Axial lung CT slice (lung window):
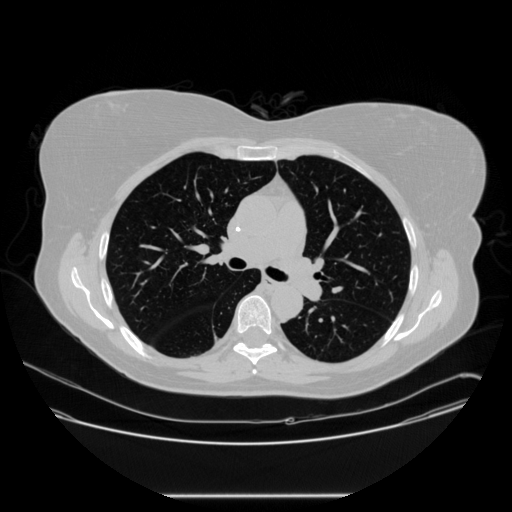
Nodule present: no